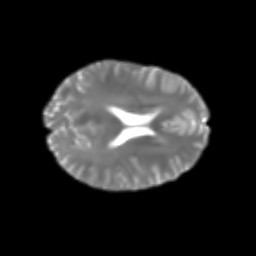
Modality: T2w
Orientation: axial
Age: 23
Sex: male
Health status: healthy